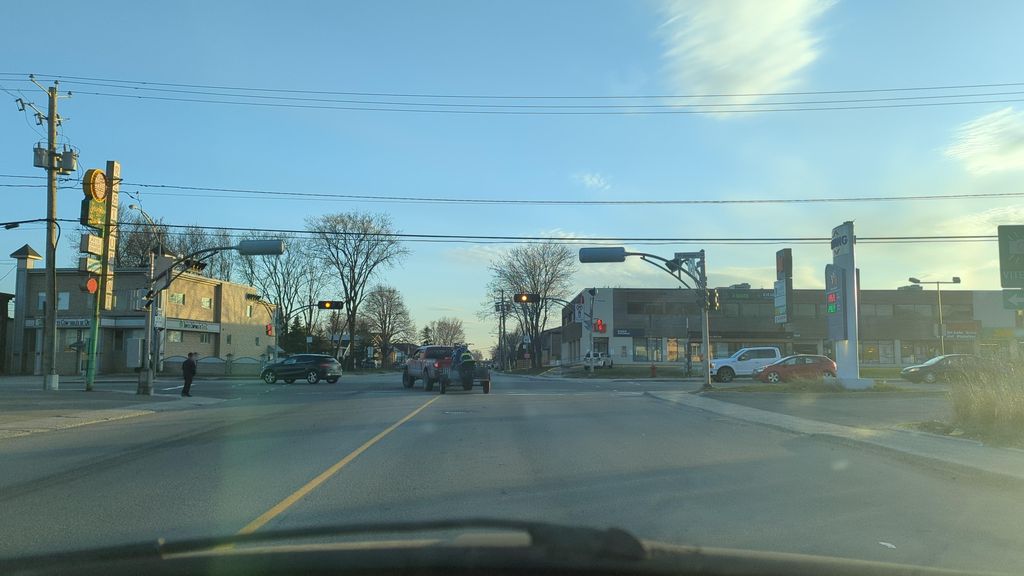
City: quebec_city